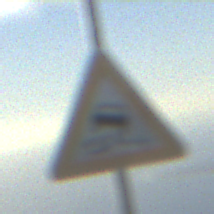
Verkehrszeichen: SchleuderOderRutschgefahr
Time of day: SunriseSunset
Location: Outdoor (Nature)
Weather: PartlyCloudy
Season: NotSpecified
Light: Natural